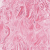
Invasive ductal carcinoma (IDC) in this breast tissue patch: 0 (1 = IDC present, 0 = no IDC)